Question: Here's an example of what my '.jpg' files look like:

I want to append either the "Date" or "Date taken" info -- the "Date created" or "Date modified" info. I saw <URL> but I think it would only do the latter. Also, I would like the date formatted as YYYYMMDD or YYYY-MM-DD, no times included. Can someone please help? I know enough python to run a script but definitely not enough to actually write or troubleshoot one. ':\'
If anyone knows how to do this in R, I'm much more comfortable there.
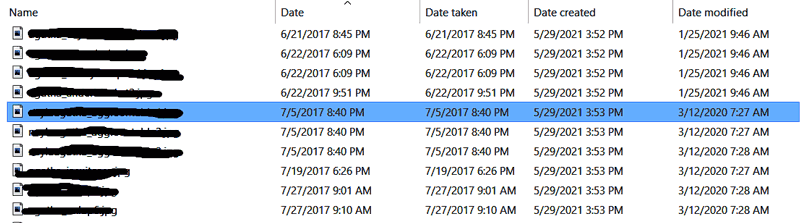
Answer: If I have understood your request correctly, please find below a proposed solution to your problem using the packages 'exifr' and 'stringr'. With some adaptations for your specific case (i.e. file extension and path diretory), it should work.
'''
library(exifr)
library(stringr)
# Retrieve all images with extension .jpg from your working directory
# (the file extension and possibly the file path must be adapted to your case)
files <- list.files(path = getwd(), pattern = "*.jpg")
# Read images Exif metadata
dat <- read_exif(files)
# Retrieve file names and info about dates from Exif metadata
dat[ ,c(grep(pattern = "^FileName", names(dat)), grep(pattern = "Date", names(dat)))]
# Choose the desired date (here, I chose the "FileModifyDate" column which corresponds to the dates the images were taken - i.e. column #2)
chosenDate <- dat[ ,c(grep(pattern = "^FileName", names(dat)), grep(pattern = "Date", names(dat)))][,2]
# Append file names with dates
# (Do not forget to change the file extension in paste0() according to your case - here the extension is ".jpg")
file.rename(files,
paste0(file_path_sans_ext(files),"_",
gsub(":","-",sapply(chosenDate, stringr::str_extract, ".*(?= )")),
".jpg"))
'''